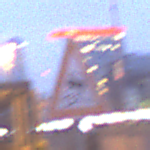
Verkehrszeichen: SchleuderOderRutschgefahr
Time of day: Night
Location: Outdoor (Urban)
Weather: PartlyCloudy
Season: NotSpecified
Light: Artificial